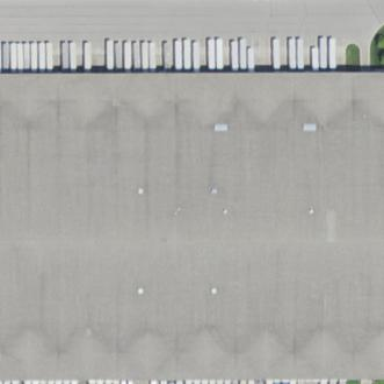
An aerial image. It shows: Warehouse building.